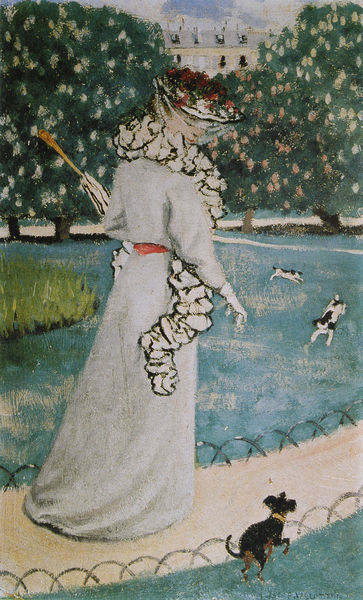
Titel: Im Luxemburg-Garten
Künstler: Félix Vallotton
Institution: (Privatsammlung)
Schlagwörter: baum, blau, gemälde, himmel, schatten, weiß, wolken, bäume, fluss, gelb, grün, impressionismus, mädchen, see, stadt, teich, blume, blumen, elegant, fenster, frau, grau, hut, kleid, kreide, licht, schwarz, strasse, türkis, zeichnung, anlage, ausblick, blick, blumenhut, blüte, blüten, boa, dach, dackel, dalmatiner, dame, eis, federboa, flaneuse, gassi, gebäude, gras, gürtel, haus, hund, hunde, obst, park, parkanlage, rasen, regenschirm, rose, rosen, rot, schal, schirm, schleier, schleiher, schleiherhut, schloss, schnee, sonnenschirm, tier, tiere, tuch, weg, weißer weg, wiese, wolke, zaun, bild, öl, häuser, stamm, insel, mantel, girlande, stock, früchte, garten, hündchen, halsband, ausflug, spielen, monet, rüschen, stola, frühling, blühen, spiel, spaziergang, schwarzweiss, sonntag, kastanienbäume, grüne, kirschbaum, rote, abgrenzung, gas, köter, kirschblüten, spaziergängerin, 19. jahrhundert, fürhling, huut, raseb